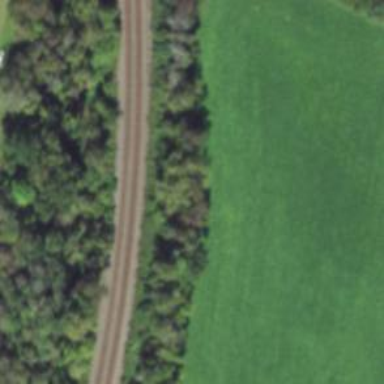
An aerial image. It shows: Railway track.